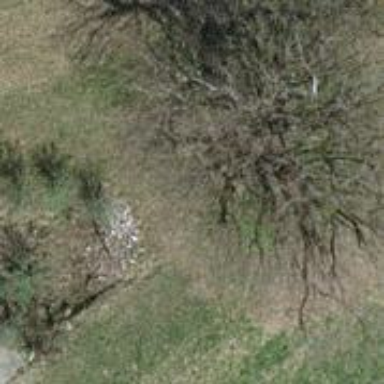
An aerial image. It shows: Lime tree with broadleaved leaves.